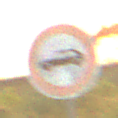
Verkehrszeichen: VerbotPersonenkraftwagen
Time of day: SunriseSunset
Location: Outdoor (Suburban)
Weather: PartlyCloudy
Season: NotSpecified
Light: Natural